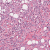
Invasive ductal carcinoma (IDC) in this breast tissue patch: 1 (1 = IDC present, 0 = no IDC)